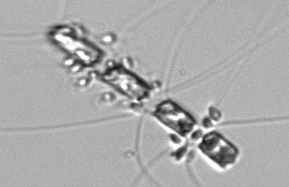
Label: Chaetoceros_didymus_TAG_external_flagellate